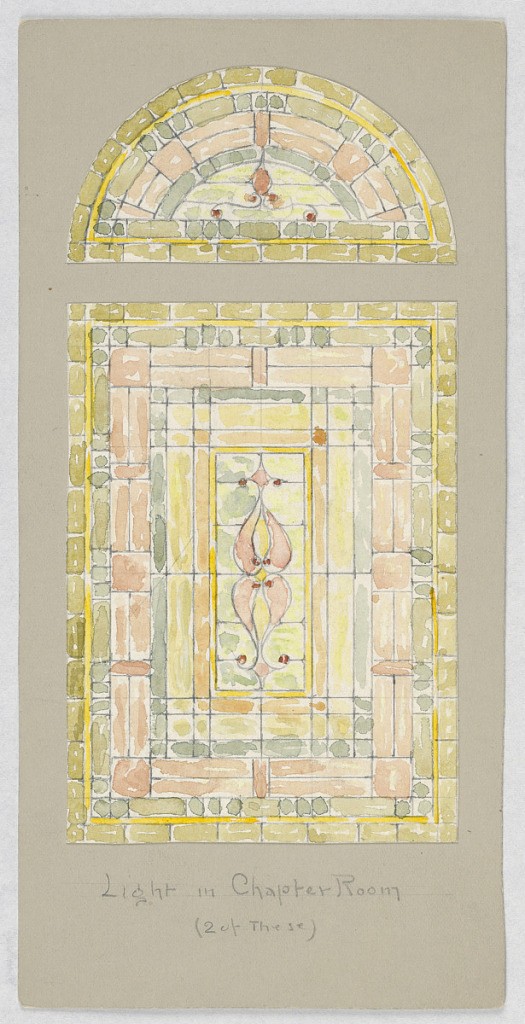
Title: Design for Stained Glass Window: Light in Chapter Room, Carnegie Hall, New York, NY
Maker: Alice Cordelia Morse, American, 1863–1961
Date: late 19th century
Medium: Brush and wash, gouache, graphite on paper mounted on tan illustration board
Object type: Drawing
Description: Rectangular window of blue and yellow glass with central petals in pink; above, a lunette window with similar decoration.